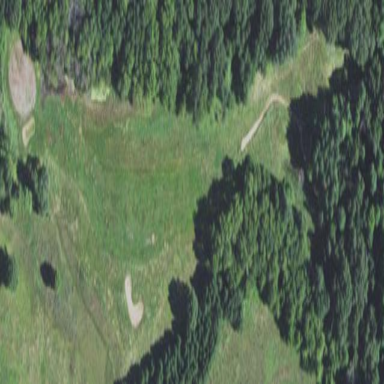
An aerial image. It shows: Rough area on grassy golf course.